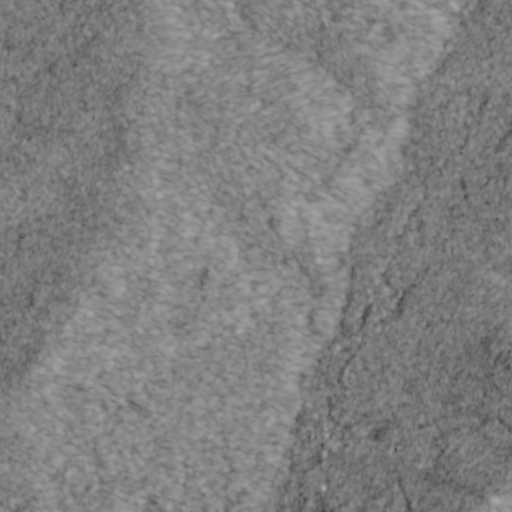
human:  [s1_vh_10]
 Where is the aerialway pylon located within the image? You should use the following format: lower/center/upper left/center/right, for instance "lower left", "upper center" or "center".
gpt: The aerialway pylon is located in the lower right of the image.
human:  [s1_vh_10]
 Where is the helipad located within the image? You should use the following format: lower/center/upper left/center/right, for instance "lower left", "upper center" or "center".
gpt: The helipad is located in the lower center of the image.
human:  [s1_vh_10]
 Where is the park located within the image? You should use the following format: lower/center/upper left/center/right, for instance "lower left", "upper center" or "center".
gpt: The park is located in the lower center of the image.
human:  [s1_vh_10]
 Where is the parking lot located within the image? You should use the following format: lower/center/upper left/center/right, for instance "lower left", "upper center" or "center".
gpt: The parking lot is located in the lower center of the image.
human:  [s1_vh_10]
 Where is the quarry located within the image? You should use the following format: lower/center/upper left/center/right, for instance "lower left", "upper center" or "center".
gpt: The quarry is located in the center right of the image.
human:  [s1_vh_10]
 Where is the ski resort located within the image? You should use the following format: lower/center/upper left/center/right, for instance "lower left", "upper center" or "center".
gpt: The ski resort is located in the lower right of the image.
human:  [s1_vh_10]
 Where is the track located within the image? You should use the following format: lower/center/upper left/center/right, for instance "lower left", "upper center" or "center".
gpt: The track is located in the lower right of the image.
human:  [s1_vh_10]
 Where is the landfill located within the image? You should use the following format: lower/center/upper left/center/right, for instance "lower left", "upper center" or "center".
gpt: There is no landfill in the image.

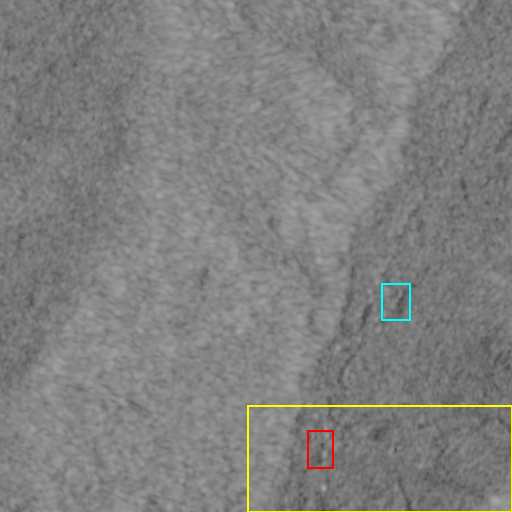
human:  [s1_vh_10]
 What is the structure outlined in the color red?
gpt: The structure outlined in red is a parking lot.
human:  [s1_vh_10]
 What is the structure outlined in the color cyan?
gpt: The structure outlined in cyan is a quarry.
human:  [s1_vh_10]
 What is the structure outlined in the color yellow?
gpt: The structure outlined in yellow is a ski resort.
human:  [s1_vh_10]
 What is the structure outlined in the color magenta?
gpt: There is no magenta outline.